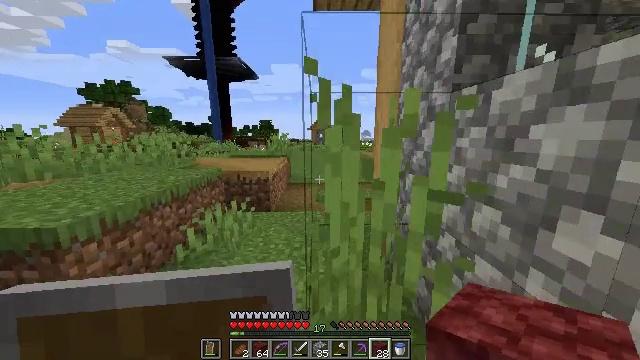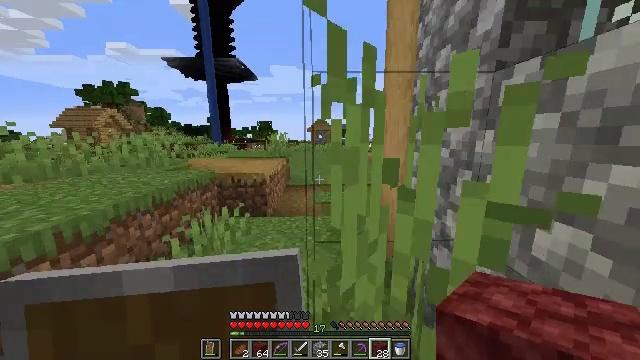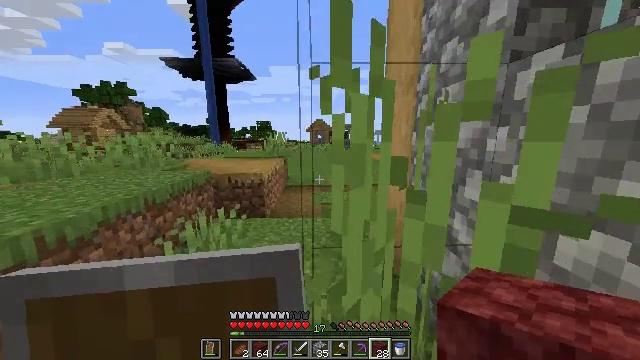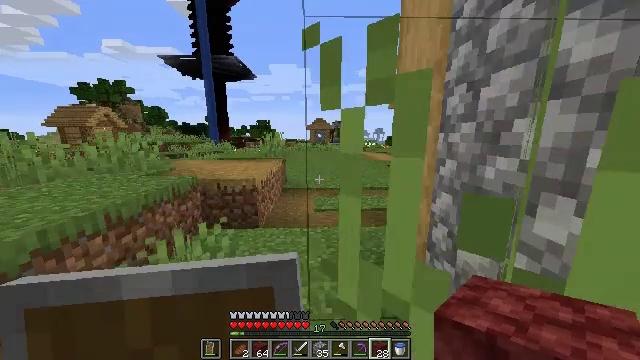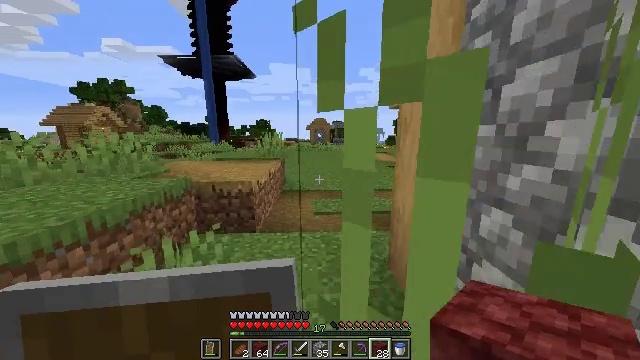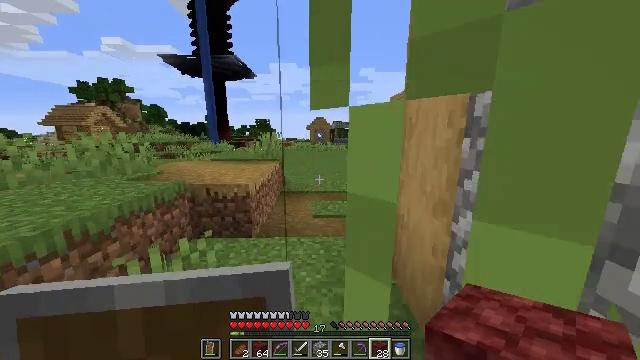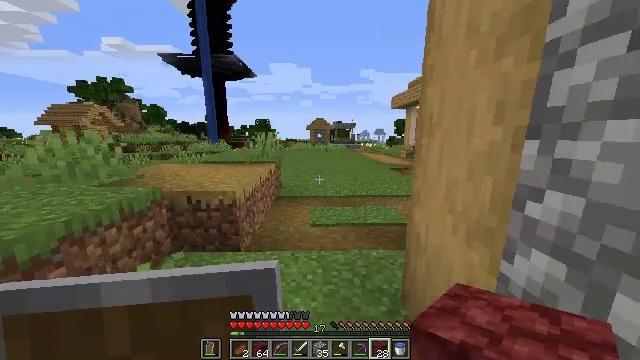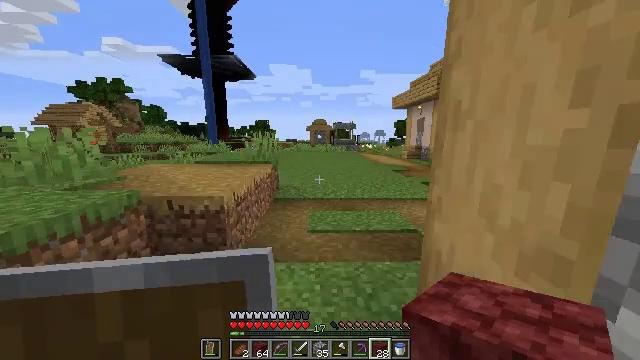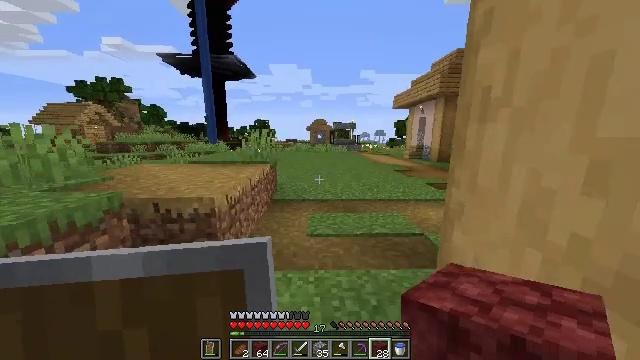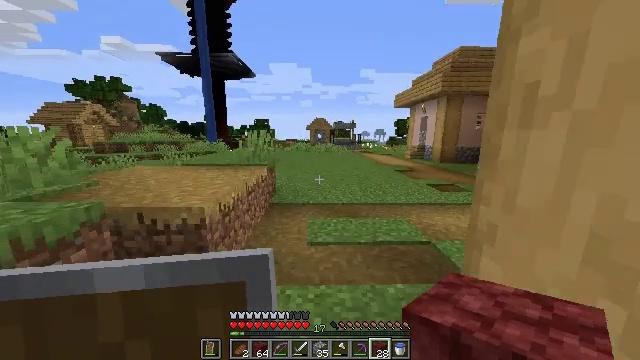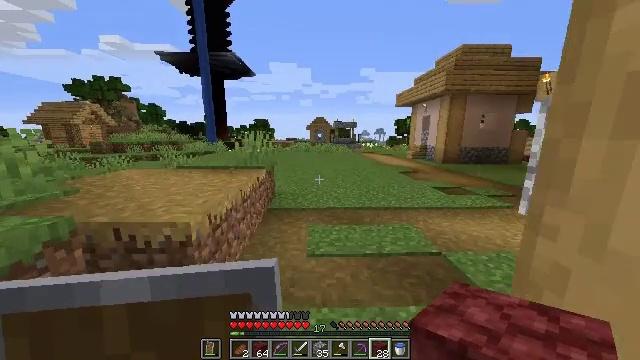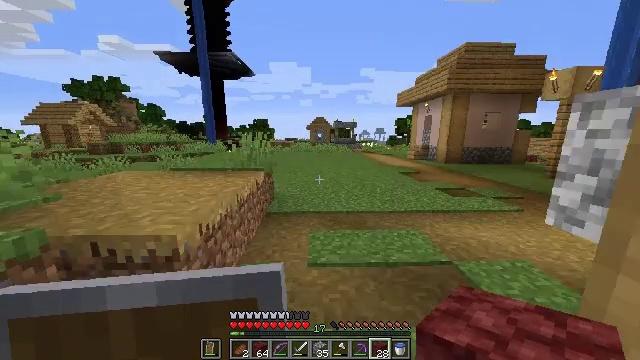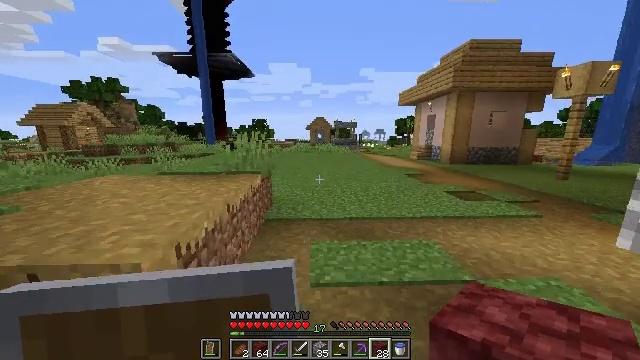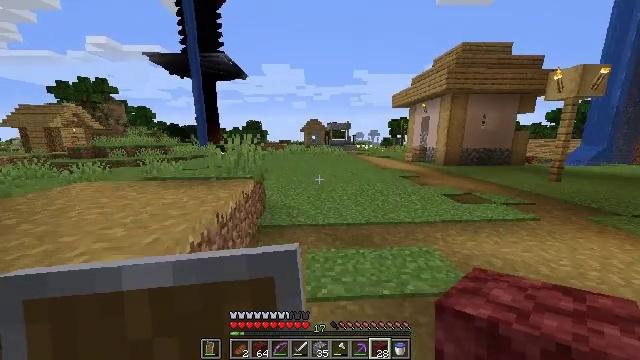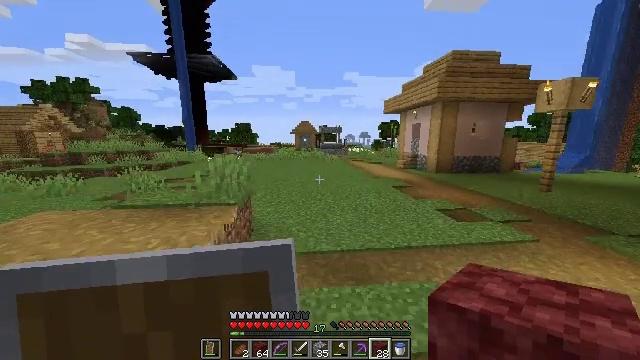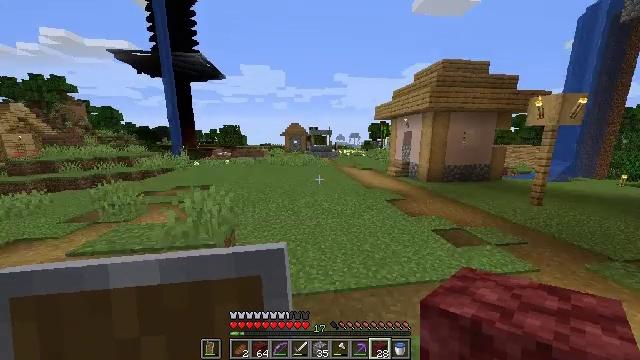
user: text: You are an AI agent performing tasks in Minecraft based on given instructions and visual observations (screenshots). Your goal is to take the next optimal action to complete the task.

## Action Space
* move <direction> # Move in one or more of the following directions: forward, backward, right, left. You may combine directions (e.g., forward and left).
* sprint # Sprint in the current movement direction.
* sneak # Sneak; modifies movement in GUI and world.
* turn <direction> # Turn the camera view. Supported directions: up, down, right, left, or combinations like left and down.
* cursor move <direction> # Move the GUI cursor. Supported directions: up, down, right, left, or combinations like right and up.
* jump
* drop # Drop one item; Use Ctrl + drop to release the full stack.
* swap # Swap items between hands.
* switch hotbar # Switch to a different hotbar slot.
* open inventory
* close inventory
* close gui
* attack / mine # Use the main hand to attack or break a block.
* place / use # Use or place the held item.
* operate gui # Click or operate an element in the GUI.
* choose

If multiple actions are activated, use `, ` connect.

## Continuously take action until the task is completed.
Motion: motion action
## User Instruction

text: Mine potatoes from the farmland.
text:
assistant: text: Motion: move forward
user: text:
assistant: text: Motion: move forward
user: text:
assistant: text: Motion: move forward
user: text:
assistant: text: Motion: move forward
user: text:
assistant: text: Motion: move forward
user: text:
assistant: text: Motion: move forward
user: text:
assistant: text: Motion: move forward
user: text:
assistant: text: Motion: move forward
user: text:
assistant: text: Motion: move forward
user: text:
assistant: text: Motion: move forward
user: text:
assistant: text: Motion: move forward
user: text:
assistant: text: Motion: move forward
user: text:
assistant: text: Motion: move forward, turn right, jump
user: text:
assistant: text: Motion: move forward, turn right, jump
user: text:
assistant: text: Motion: move forward, turn right, jump
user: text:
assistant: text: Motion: move forward, turn right, jump
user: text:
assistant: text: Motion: move forward, turn right, jump
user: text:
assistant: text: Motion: move forward, jump
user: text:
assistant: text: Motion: move forward, jump
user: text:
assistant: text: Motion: move forward, jump
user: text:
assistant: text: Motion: move forward, jump
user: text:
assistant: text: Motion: move forward, jump
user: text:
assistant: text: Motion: move forward, jump
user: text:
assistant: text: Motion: move forward, jump
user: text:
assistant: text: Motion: move forward, jump
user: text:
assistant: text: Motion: move forward, jump
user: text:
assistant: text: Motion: move forward, jump
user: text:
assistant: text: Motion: move forward, jump
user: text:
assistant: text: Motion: move forward, jump
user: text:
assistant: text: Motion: move forward, jump